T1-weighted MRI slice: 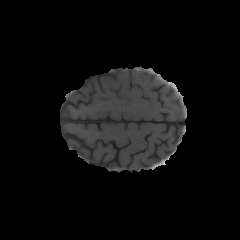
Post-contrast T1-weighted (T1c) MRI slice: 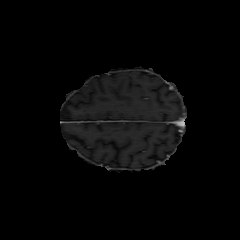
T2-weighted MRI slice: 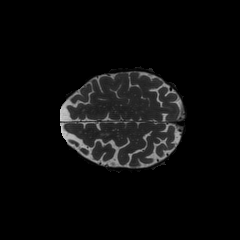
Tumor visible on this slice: no